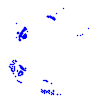
Particle: proton